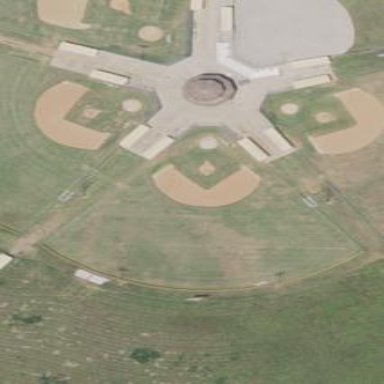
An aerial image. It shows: Baseball pitch for leisure and sports activities.